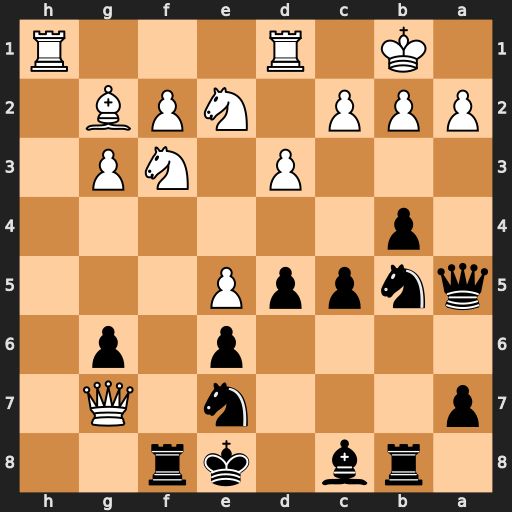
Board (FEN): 1rb1kr2/p3n1Q1/4p1p1/qnppP3/1p6/3P1NP1/PPP1NPB1/1K1R3R
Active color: b
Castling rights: -
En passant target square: -
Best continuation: Nc3+ Kc1 Nxe2+